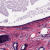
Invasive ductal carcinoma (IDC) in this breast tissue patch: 0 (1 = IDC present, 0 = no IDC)